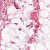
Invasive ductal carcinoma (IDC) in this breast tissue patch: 0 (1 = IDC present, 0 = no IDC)